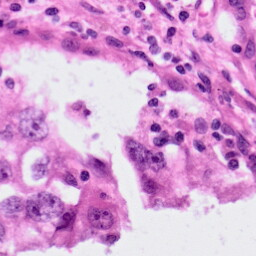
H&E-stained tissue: Lung